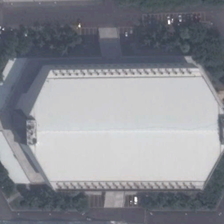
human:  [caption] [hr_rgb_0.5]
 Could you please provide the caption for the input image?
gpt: the long hexagon center is surrounded by several trees .

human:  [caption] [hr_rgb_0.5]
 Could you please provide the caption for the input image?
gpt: a hexagon white building with trees is surrounded by a circular road .

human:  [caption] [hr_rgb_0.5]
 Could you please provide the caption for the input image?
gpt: a hexagon shaped center with white roof is surrounded by trees and roads .

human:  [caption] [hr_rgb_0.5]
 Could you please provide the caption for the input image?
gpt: a hexagon white building with trees is surrounded by a circular road .

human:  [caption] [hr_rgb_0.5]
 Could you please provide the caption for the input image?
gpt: an almost rectangular center building is surrounded by some green trees and roads .